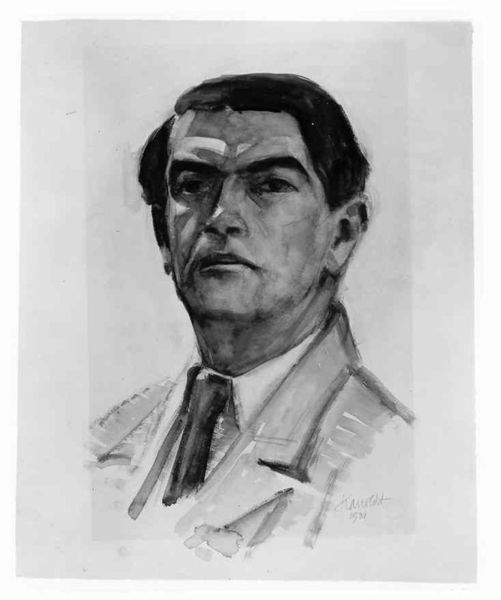
Titel: Selbstbildnis, Büste mit leichter Linkswendung
Künstler: Alexander Kanoldt
Standort: Karlsruhe
Institution: Staatliche Kunsthalle Karlsruhe
Schlagwörter: dunkel, gemälde, kopf, mann, schatten, wasser, weiß, aquarell, fenster, frisur, grau, haar, licht, mund, nase, ohr, profil, schwarz, stirn, zeichnung, blick, malerei, anzug, hemd, jacke, augen, böse, falten, gesicht, kragen, rahmen, bild, bildnis, hals, herr, portrait, porträt, signatur, haare, augenbrauen, frontal, kinn, lippen, ohren, scheitel, schulter, schultern, schrift, papier, düster, studie, datierung, grafik, monochrom, erhaben, krawatte, ernst, seitenscheitel, streng, brauen, datum, finster, grimmig, starr, gestreift, streifen, augenbraue, jackett, revers, sakko, selbstporträt, jacket, tusche, stolz, unterschrift, kohle, schwarz-weiss, radierung, markant, dreiviertel, portait, denker, bleistift, pinsel, pinselstrich, tinte, kravatte, sschwarz, arrogant, selbstportrait, schlips, halbprofil, rasiert, seriös, einfarbig, wichtig, schauspieler, selbstbewusst, sicher, gouache, attraktiv, datiert, hochgezogen, geschäftsmann, unbewegt, recht, energisch, mnd, selbstsicher, kohlenzeichnung, sw, portr#t, mann+, 1951, 1928, mann p, 1960er, männerprotrait, unterperspektive, krvatte